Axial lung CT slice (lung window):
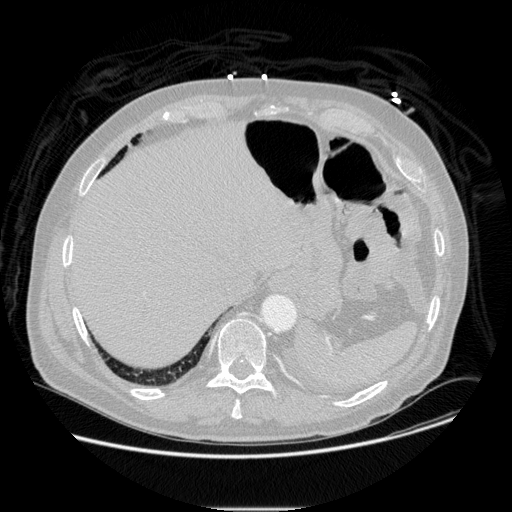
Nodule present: no